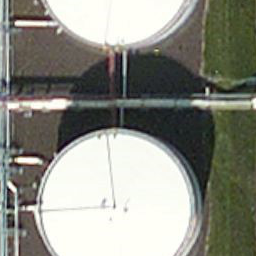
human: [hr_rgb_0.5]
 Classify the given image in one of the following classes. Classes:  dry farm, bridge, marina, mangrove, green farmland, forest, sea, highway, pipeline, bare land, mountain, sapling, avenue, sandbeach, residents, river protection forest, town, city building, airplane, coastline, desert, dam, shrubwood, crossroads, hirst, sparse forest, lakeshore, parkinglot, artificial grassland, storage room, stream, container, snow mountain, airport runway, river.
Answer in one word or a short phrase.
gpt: storage room